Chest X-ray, PA view. Patient: 53 years old, sex F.
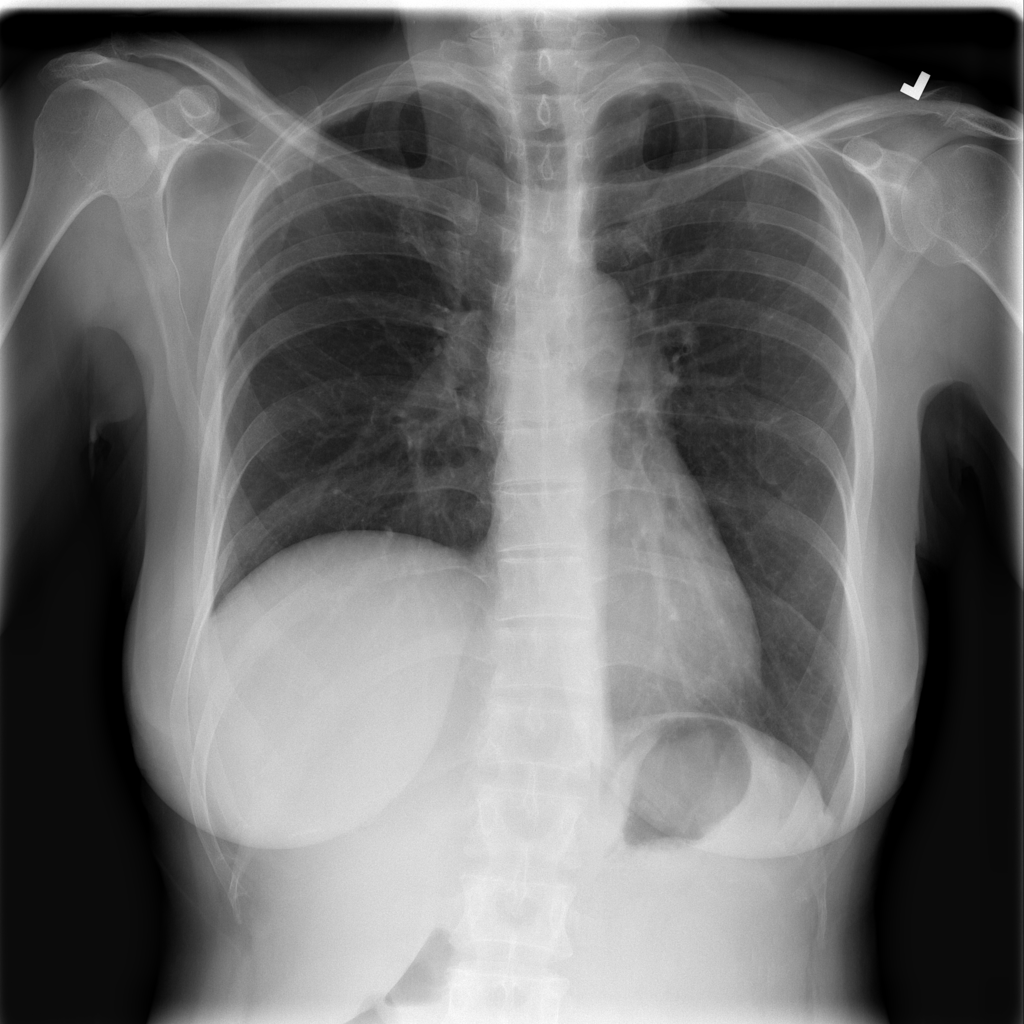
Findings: No Finding